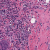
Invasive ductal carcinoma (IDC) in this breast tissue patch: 1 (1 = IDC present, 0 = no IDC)